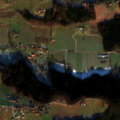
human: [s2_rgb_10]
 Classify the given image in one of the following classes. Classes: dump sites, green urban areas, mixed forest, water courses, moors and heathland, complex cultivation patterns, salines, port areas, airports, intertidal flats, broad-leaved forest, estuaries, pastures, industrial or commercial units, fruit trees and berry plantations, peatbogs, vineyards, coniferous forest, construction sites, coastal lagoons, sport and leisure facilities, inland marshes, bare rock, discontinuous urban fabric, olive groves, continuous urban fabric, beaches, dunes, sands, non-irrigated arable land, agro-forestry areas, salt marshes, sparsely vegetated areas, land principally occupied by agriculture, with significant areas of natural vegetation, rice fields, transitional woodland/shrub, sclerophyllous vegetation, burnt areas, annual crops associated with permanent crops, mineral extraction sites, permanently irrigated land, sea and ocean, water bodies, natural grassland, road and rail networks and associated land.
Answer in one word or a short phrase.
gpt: non-irrigated arable land, complex cultivation patterns, mixed forest